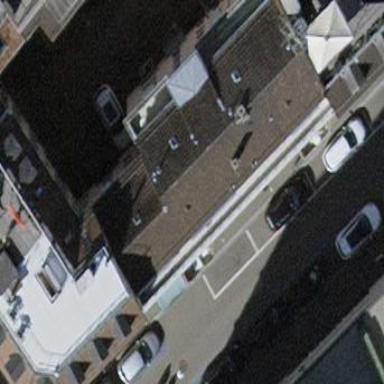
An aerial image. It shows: Asphalt parking lane.